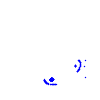
Particle: pion